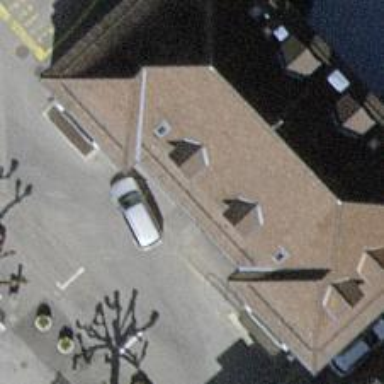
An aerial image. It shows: Post office.